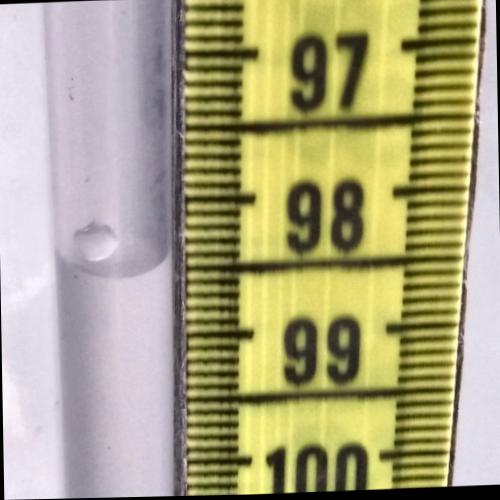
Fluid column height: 98.5 cm